Field crop: maize
Growth stage: 1
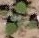
Species: chenopodium